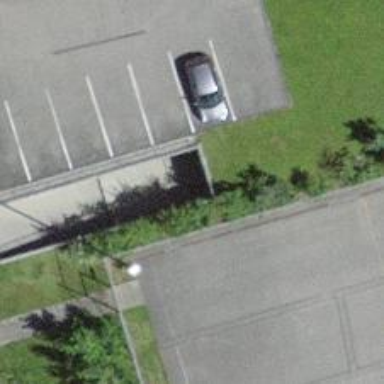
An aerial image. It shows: Parking entrance.